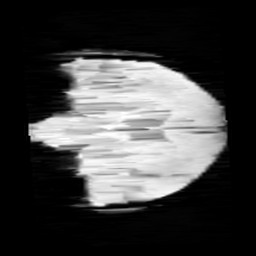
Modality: minIP
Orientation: coronal
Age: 11
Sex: female
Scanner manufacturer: siemens
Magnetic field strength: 3 T
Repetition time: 0.027 s
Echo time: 0.02 s